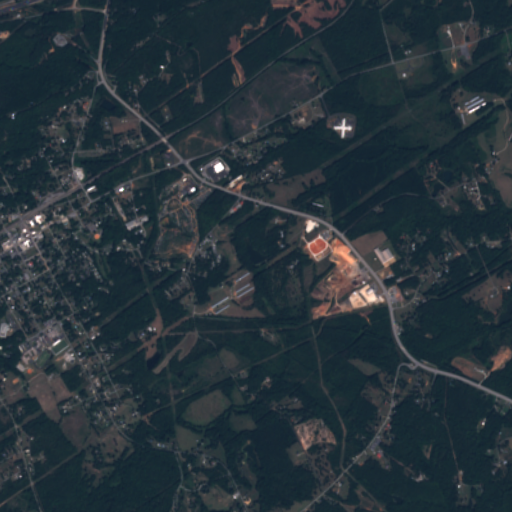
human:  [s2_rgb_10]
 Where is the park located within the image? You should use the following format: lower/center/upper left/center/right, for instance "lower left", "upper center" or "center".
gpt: The park is located in the lower left of the image.
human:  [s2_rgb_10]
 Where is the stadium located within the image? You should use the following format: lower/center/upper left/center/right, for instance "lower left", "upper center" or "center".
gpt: The stadium is located in the lower left of the image.
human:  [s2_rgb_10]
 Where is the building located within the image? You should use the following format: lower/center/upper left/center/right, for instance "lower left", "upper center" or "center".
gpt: The building is located in the lower left of the image.
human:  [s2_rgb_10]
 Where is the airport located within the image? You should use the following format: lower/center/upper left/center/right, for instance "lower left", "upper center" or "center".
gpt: There is no airport in the image.